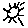
Label: sun